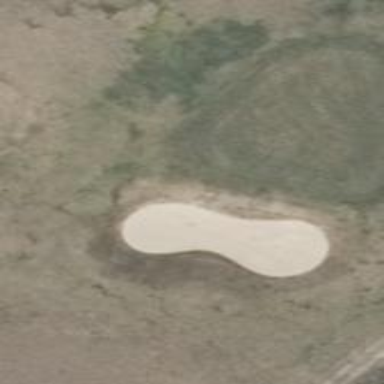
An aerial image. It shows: Golf green.